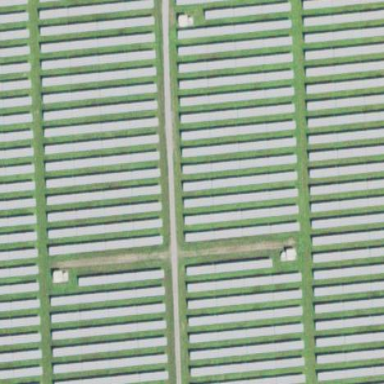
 consisting of solar photovoltaic panels."